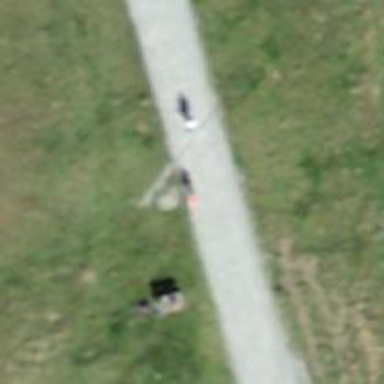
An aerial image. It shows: Bench.